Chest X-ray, PA view. Patient: 52 years old, sex M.
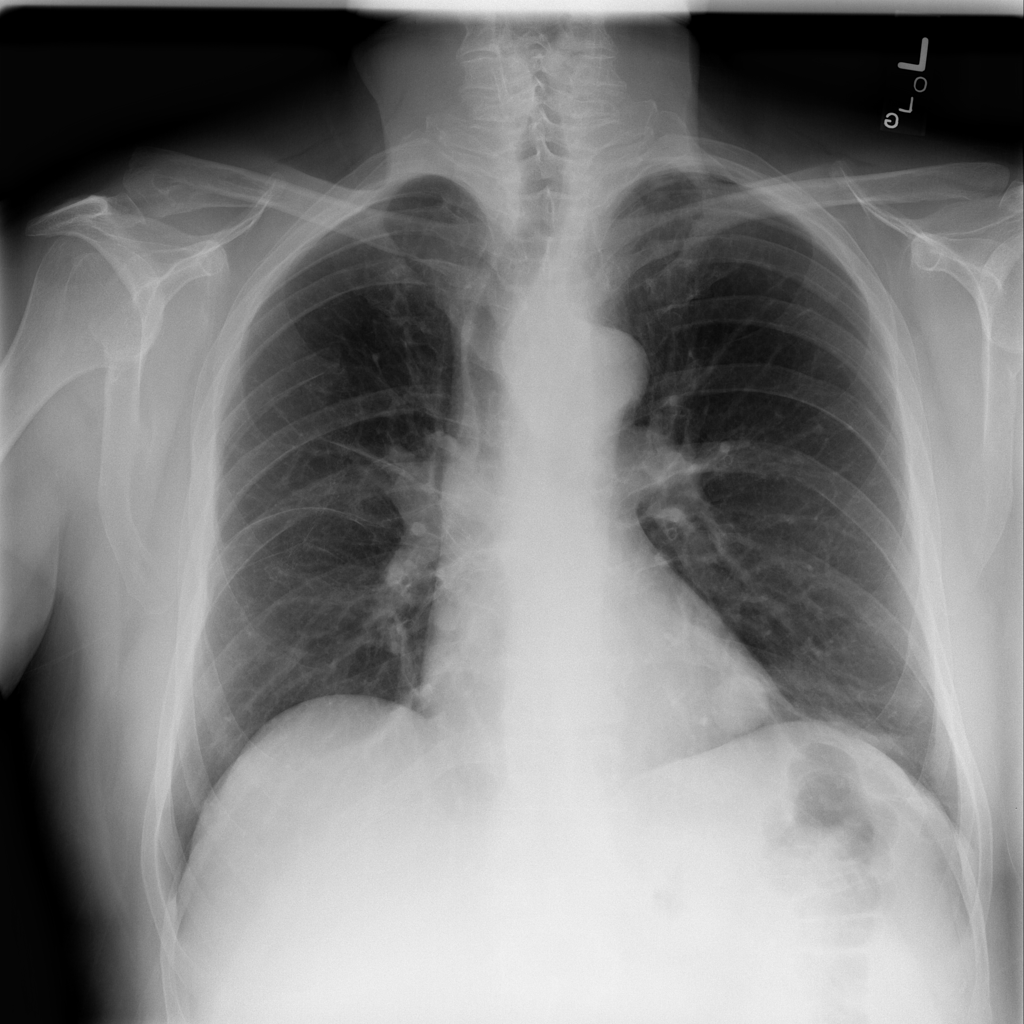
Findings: Nodule